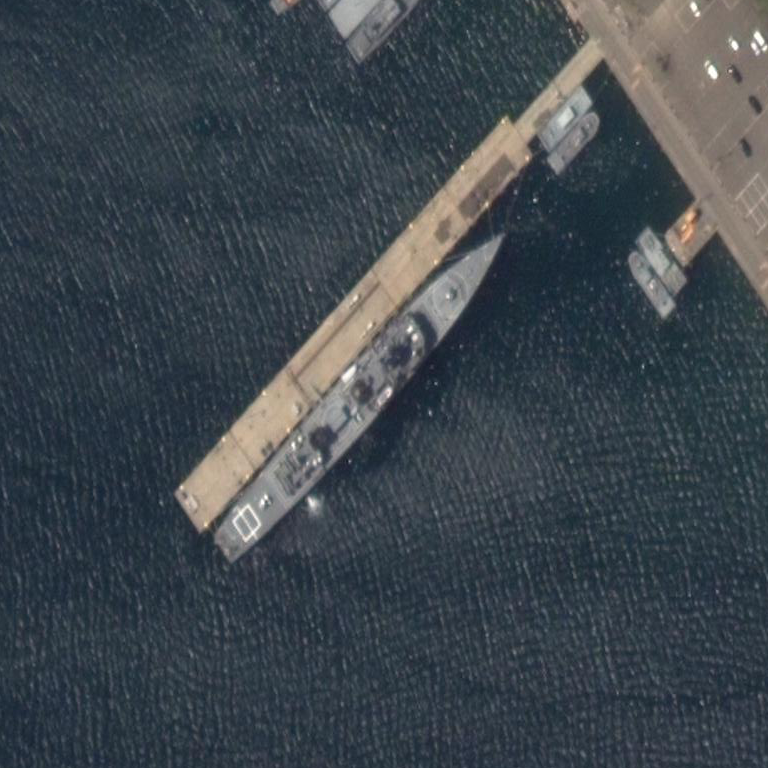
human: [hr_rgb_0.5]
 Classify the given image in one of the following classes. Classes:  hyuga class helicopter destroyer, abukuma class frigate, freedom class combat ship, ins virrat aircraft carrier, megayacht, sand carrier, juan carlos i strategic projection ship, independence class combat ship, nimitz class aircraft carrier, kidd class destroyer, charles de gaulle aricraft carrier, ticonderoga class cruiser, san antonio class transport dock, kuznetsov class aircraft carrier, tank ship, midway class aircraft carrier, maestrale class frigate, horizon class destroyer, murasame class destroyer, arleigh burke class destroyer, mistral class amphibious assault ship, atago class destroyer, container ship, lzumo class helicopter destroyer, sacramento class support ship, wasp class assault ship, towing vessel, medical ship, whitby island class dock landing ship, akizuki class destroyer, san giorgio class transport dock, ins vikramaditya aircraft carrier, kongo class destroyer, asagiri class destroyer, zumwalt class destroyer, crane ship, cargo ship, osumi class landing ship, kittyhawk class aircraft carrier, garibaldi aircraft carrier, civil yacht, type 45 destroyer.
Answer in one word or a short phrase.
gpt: Arleigh Burke class destroyer